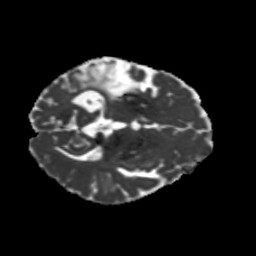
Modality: MD
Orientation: axial
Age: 62
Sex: female
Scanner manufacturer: siemens
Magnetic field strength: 3 T
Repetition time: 5.25 s
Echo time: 0.08 s